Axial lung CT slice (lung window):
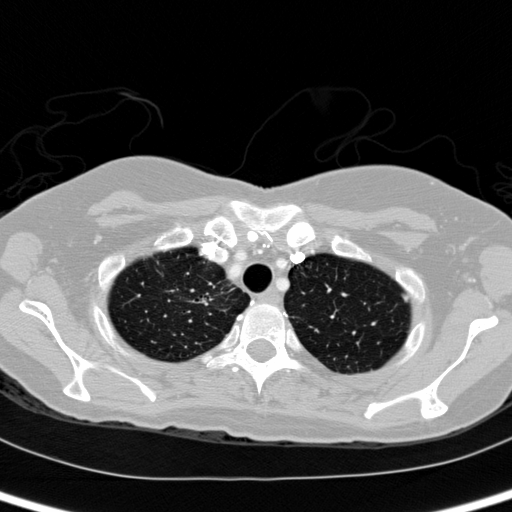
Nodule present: no